Question: I need to grab a timesheets from a website. I want to store/add this timesheet to a data table in my C# Application.
The structure of the data table looks like this:
My C# code for the DataTable:
'''
DataTable table = new DataTable("Worksheet");
table.Columns.Add("Day");
table.Columns.Add("Time");
table.Columns.Add("Status");
'''
I tried different variants and I always mess up with all the data.
For testing purpose I made a new Winform with a "textbox" (for the sitepath) and "button"(to start the process)
Then I want HTMLAgilityPack to get all the data. one example:
'''
public string[] GREYsource;
public Form1()
{
InitializeComponent();
}
private void btnSubmit_Click(object sender, EventArgs e)
{
var doc = new HtmlAgilityPack.HtmlDocument();
var fileName = txtPath.Text; // I downloaded the HTML-File
doc.Load(fileName);
string strGREYInner;
foreach (HtmlNode td in doc.DocumentNode.SelectNodes("//tr[@class="tblDataGreyNH"]"))
{
strGREYInner = td.InnerText.Trim();
string shorted = strGREYInner.Replace(" ", ""); string shorted2 = shorted.Replace("
", "
"); string shorted3 = shorted2.Replace("
", "
"); string shorted4 = shorted3.Replace("
", "
");
GREYsource = shorted4.Split(new Char[] { '
', });
}
foreach (string str in GREYsource)
{
...
}
}
'''
1. Problem: the result contains a lot of tabs(/t) and newlines(/n) I need to trim.
2. Problem: This isn't a good way to do it, IMO. And this would just grab the Totaltimes.
It can be done better.
This is just a example I tried (other codes just went a pile of junk)
I attached the HTML-structure below:
Overview(picture):

A bit more in depth:
'''
<html>
<head>
</head>
<style type="text/css">
</style>
<body id="body" onload="handleMenuOverlapLogo();onload_column_expand();;firstElementFocus();">
<.. some (java)scripts> /* has to be ignoered. not necessary */
<.. some other divs> /* has to be ignoered. not necessary */
<div id="rowContent"> /* This <div> contains the content i need */
<div id="titleTab"> /* Title is not necessary */
</div>
<div id="rowContentInner"> /* Here the content starts */
<table class="tblList">
<tbody>
<tr> /* not necessary */
<tr class="tblHeader"> /* not necessary */
<tr class="tblHeader"> /* not necessary */
<tr class="tblDataWhiteNH"> /* IN : */
<td class="tblHeader" style="font-weight: bold; text-align: right"> In </td>
<td nowrap=""> /* "tblDataWhiteNH" always contains 7 "td nowrap"
<td nowrap="">
<td nowrap=""> /* Example: if it contains a value */
<table width="100%" border="0" align="center">
<tbody>
<tr>
<td width="25%" align="left"> </td>
<td nowrap="" width="50%" align="center"> 7:53 </td> /* value = 7:53 (THIS!) */
<td width="25%" align="right"> </td>
</tr>
</tbody>
</table>
</td>
<td nowrap="">
<td nowrap=""> /* Example: if it contains no value */
<table width="100%" border="0" align="center">
<tbody>
<tr>
<td width="25%" align="left"> </td>
<td nowrap="" width="50%" align="center"> /* no value = 0:00 (THIS!) */
<td width="25%" align="right"> </td>
</tr>
</tbody>
</table>
</td>
<td nowrap="">
<td nowrap="">
<tr class="tblDataWhiteNH"> /* OUT : */
<td class="tblHeader" style="font-weight: bold; text-align: right"> Out </td>
<td nowrap=""> /* "tblDataWhiteNH" always contains 7 "td nowrap".
<td nowrap="">
<td nowrap=""> /* Example: if it contains a value */
<table width="100%" border="0" align="center">
<tbody>
<tr>
<td width="25%" align="left"> </td>
<td nowrap="" width="50%" align="center"> 7:53 </td> /* value = 7:53 (THIS!) */
<td width="25%" align="right"> </td>
</tr>
</tbody>
</table>
</td>
<td nowrap="">
<td nowrap=""> /* Example: if it contains no value */
<table width="100%" border="0" align="center">
<tbody>
<tr>
<td width="25%" align="left"> </td>
<td nowrap="" width="50%" align="center"> /* no value = 0:00 (THIS!) */
<td width="25%" align="right"> </td>
</tr>
</tbody>
</table>
</td>
<td nowrap="">
<td nowrap="">
<tr class="tblDataGreyNH"> /* IN : */
<tr class="tblDataGreyNH"> /* OUT : */
... /* "tblDataGreyNH" is built up the same way like "tblDataWhiteNH".
... /* sometimes there could be more "tblDataWhiteNH" and "tblDataGreyNH". */
... /* Usally there are just the "tblDataWhiteNH"(IN/OUT) */
<tr class="tblHeader"> /* not necessary */
/* It continues f.egs. with "tblDataWhite" if the last above header was a "tblDatagrey" */
/* and versa vice ("grey" if there was a "white" before.) */
<tr class="tblDataWhiteNH"> /* Worked : */
<td class="tblHeader" style="font-weight: bold; text-align: right"> Total Time </td>
<td> 07:47 </td> /* value = 7:47 (THIS!) */
<td> 04:48 </td>
<td> 00:00 </td> /* no value = 0:00 (THIS!) */
<td> 00:00 </td>
<td> 07:42 </td>
<td> 00:00 </td>
<td> 00:00 </td>
</tr>
<tr class="tblDataGreyNH"> /* Total : */
<td class="tblHeader" style="font-weight: bold; text-align: right"> Regular Time </td>
<td> 07:47 </td> /* value = 7:47 (THIS!) */
<td> 04:48 </td>
<td> </td> /* no value = 0:00 (THIS!) */
<td> </td>
<td> 07:42 </td>
<td> </td>
<td> </td>
</tr>
<tr class="tblHeader"> /* not necessary */
<tr valign="top"> /* not necessary */
</tbody>
</table>
</div>
</div>
</body>
</html>
'''
a copy of the original HTML: <URL>
I Hope anyone could help me get this to work.
---
Okay let me explain it with a picture. <URL>
On the Picture you see the website + a table below, how the result should look like.
Declaring the Datatable isnt the problem.
The main problem is I can't get htmlagility to spit out right results and if it did, its almost buggy.
Some of the selectnodes I tried got the output messed up after a while. As yet I wasn't able to get "all" data from the table on the website, just some values, but often buggy.
So I'm actually searching for someone who could take a look on this and maybe help me to find the right selectnodes.
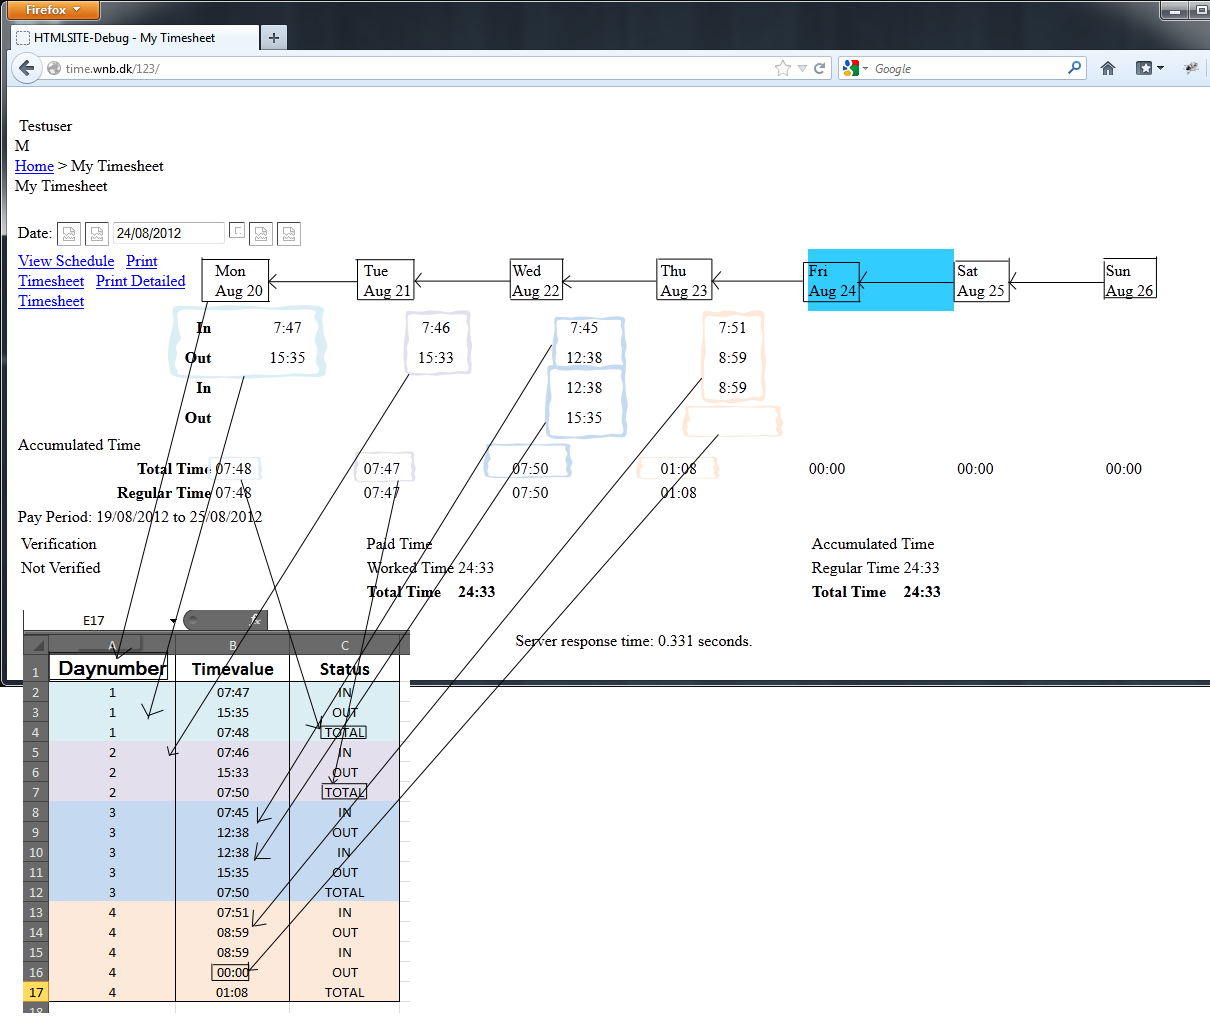
Answer: Not sure I fully understand what you want to do but here is a sample code that should help you get started. I strongly suggest you have a look at <URL> to understand it.
'''
HtmlDocument doc = new HtmlDocument();
doc.Load(yourFile);
// get all TR with a specific class name, starting from root (/), and recursively (//)
foreach (HtmlNode node in doc.DocumentNode.SelectNodes("//tr[@class='tblDataGreyNH' or @class='tblDataWhiteNH']"))
{
// get all TD below the current node with a specific class name
HtmlNode inOrOut = node.SelectSingleNode("td[@class='tblHeader']");
if (inOrOut != null)
{
string io = inOrOut.InnerText.Trim();
Console.WriteLine(io.ToUpper());
if (io.Contains("Time"))
{
// normalize-space gets rid or whitespaces (
,
, etc.)
// text() gets the node's inner text
foreach (HtmlNode td in node.SelectNodes("td[normalize-space(@class)='' and normalize-space(text())!='' and normalize-space(text())!='00:00']"))
{
Console.WriteLine("value:" + td.InnerText.Trim());
}
}
}
// gets all TD below the current node that define the NOWRAP attribute
HtmlNodeCollection tdNoWraps = node.SelectNodes("td[@nowrap]");
if (tdNoWraps != null)
{
foreach (HtmlNode tdNoWrap in tdNoWraps)
{
string value = tdNoWrap.InnerText.Trim();
if (value == string.Empty)
continue;
Console.WriteLine("value:" + value);
}
}
}
'''
It will output this from your sample page:
'''
IN
value:7:47
value:7:46
value:7:45
value:7:51
OUT
value:15:35
value:15:33
value:12:38
value:8:59
IN
value:12:38
value:8:59
OUT
value:15:35
TOTAL TIME
value:07:48
value:07:47
value:07:50
value:01:08
REGULAR TIME
value:07:48
value:07:47
value:07:50
value:01:08
'''